Field crop: tomato
Growth stage: 1
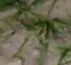
Species: cyperus